Question: In the latest Android L emulator released today (17th october 2014) I'm getting strange issue:
the action bar menu font theme seems ignored and the color of the font is black despite I have
'''
'<style name="Theme.MyTheme" parent="@android:style/Theme.Holo.Light.DarkActionBar">'
'''
In the previous release, Android L Preview API level 20, the font color of the action bar menu was correctly rendered with a white color, and also in all previous versions

I have also tried to remove all theme customizations leaving only this
'''
<resources>
<style name="Theme.MyTheme" parent="@android:style/Theme.Holo.Light.DarkActionBar">
<item name="android:actionMenuTextColor">@color/White</item>
</style>
</resources>
'''
With no result.
Is this a bug of the Android Lollipop emulator or should I change something?
Seems pretty strange that everything works fine with Android L preview and with the official release get this issue.
Any suggestion?
-The emulator configuration is Android Atom x86_64 API Level 21 (tested also on 32 bit version with the same result), enabled... tested also with ARM v7 CPU option and get the same result
-The app target set in App Manifest is Android API Level 17, the minimum SDK is API level 14
-The project use the Android Support library v4 released today (17-10-2014)
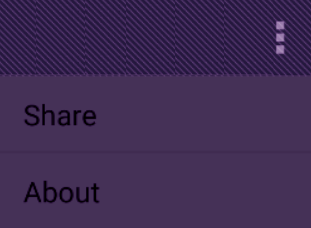
Answer: 1) Create a 'style.xml' in a resource folder named 'values-v21'

2) Now you have 2 options
a) Copy your actual style configuration in the new 'style.xml' created, replacing the keyword
with the keyword ;
b) define new material style from scratch;
this is needed to use the new 'Material' theme on Android L
In this way you will fix all compatibility problems caused by theme on the new Android L